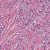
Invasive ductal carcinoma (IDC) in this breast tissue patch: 1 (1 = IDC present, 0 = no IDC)